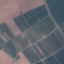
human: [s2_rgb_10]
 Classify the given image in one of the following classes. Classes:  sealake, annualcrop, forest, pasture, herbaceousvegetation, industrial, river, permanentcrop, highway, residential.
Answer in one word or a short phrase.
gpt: PermanentCrop